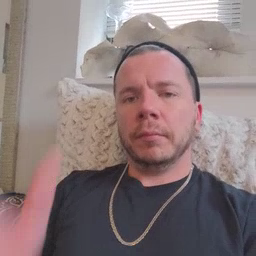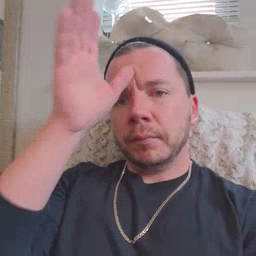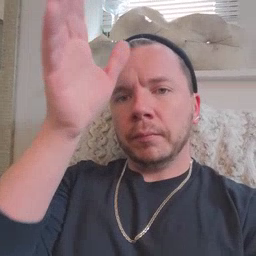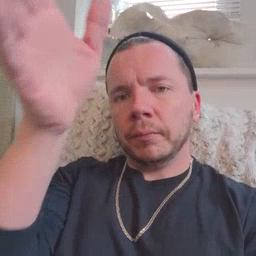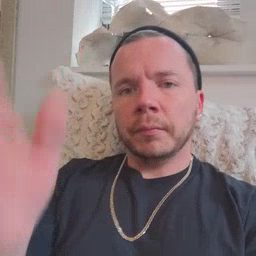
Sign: grandpa